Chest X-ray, PA view. Patient: 62 years old, sex M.
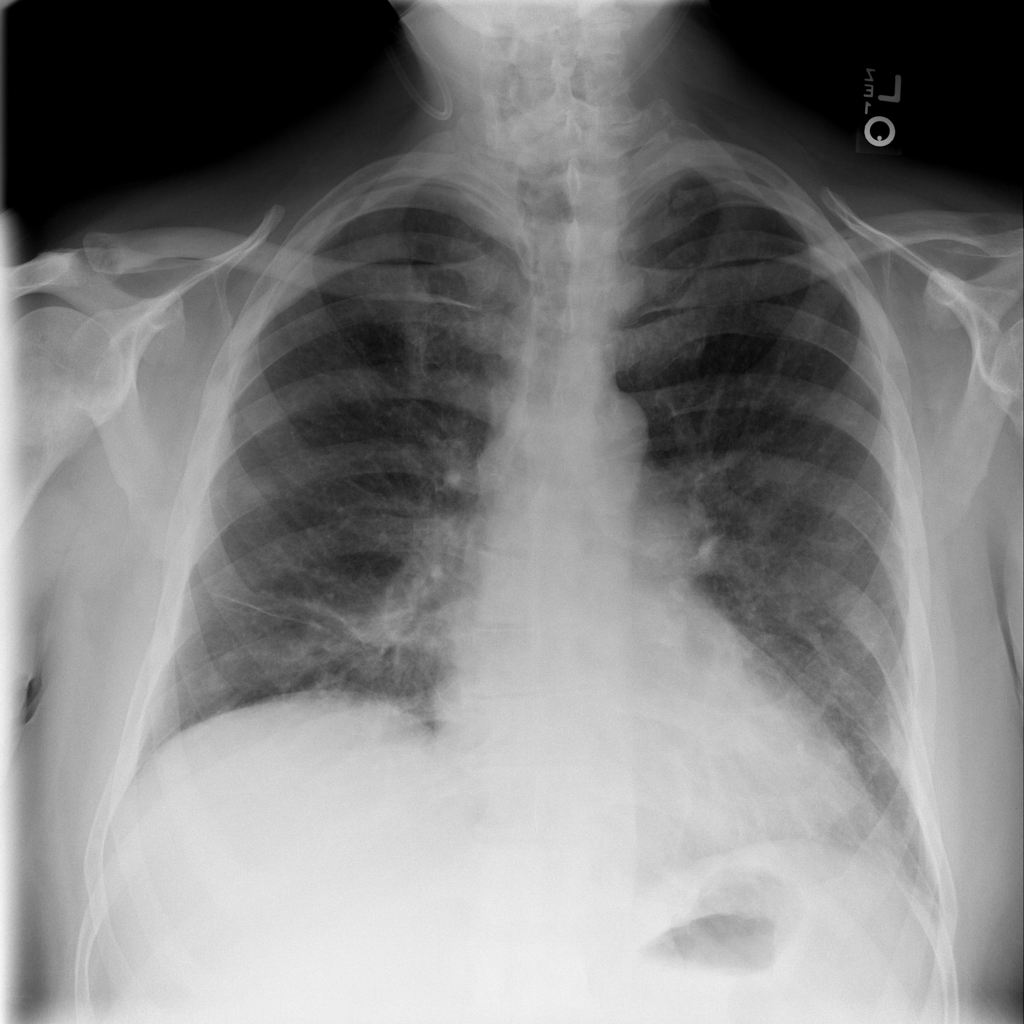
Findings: No Finding